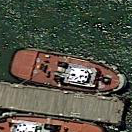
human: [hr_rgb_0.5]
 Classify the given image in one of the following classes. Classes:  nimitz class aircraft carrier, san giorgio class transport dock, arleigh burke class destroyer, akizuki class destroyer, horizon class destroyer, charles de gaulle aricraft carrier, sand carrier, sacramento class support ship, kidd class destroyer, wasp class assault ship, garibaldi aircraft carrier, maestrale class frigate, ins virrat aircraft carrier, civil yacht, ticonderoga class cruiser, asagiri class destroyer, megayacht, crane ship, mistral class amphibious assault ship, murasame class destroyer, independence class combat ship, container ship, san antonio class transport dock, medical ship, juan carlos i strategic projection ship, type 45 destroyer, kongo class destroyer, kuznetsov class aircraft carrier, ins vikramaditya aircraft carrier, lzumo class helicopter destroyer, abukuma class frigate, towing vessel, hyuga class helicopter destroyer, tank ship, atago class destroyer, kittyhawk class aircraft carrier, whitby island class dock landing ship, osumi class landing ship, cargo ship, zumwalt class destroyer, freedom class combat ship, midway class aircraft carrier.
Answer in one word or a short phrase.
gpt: Towing vessel